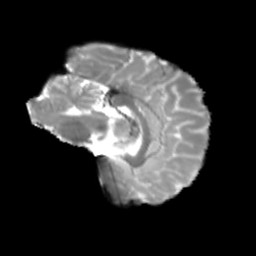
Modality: T2w
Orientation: sagittal
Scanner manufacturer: siemens
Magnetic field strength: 3 T
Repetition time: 4 s
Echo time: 0.0594 s